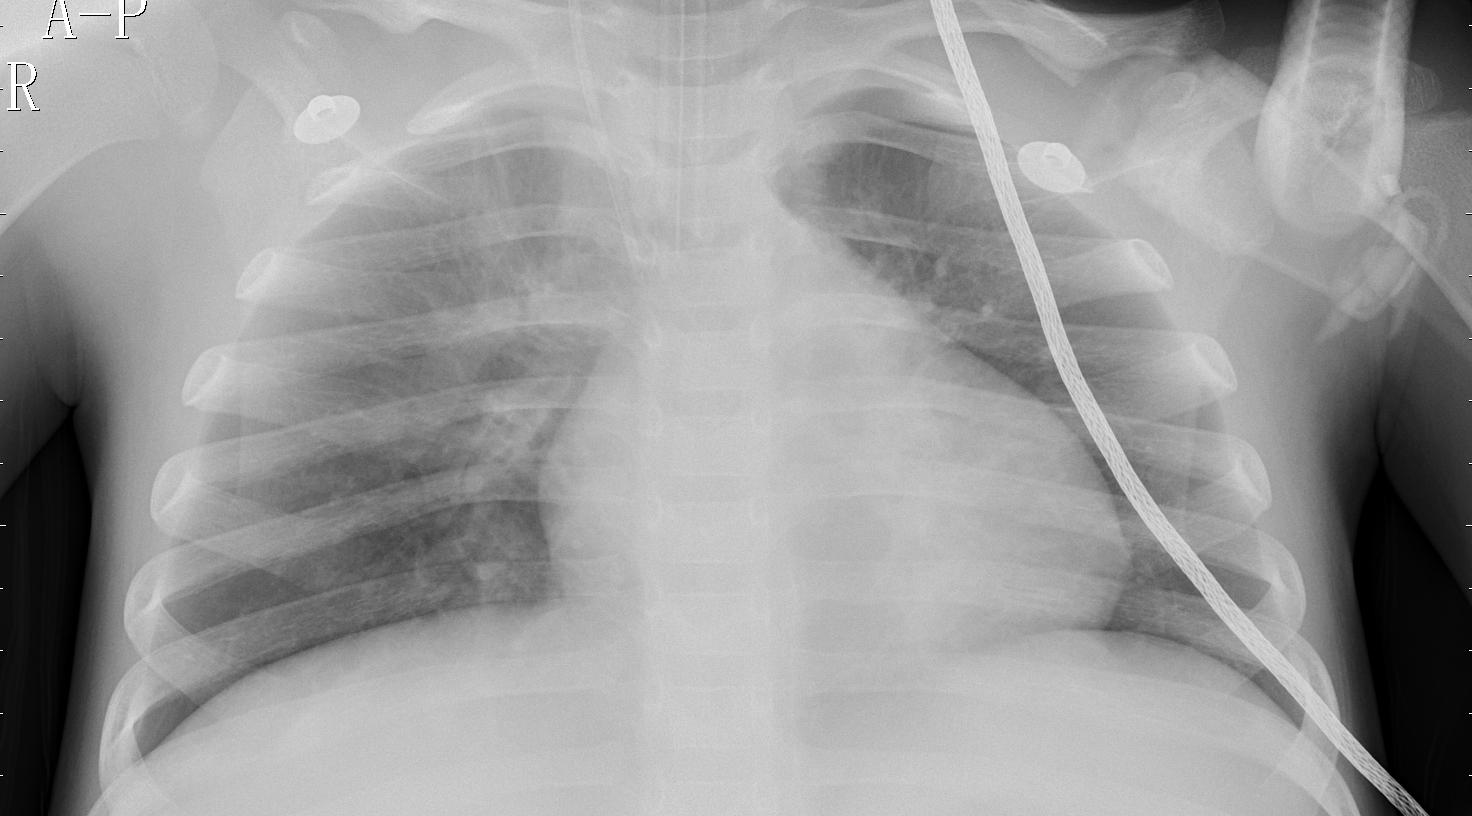
Diagnosis: PNEUMONIA